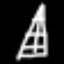
Label: The Eiffel Tower